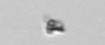
Label: detritus